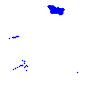
Particle: kaon